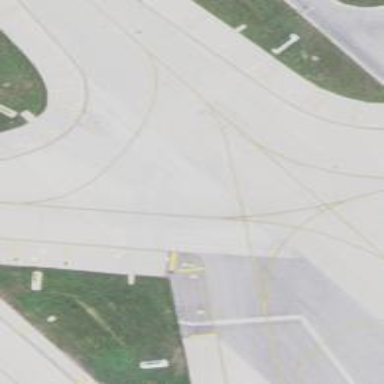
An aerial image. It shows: Image of taxiway at airport.